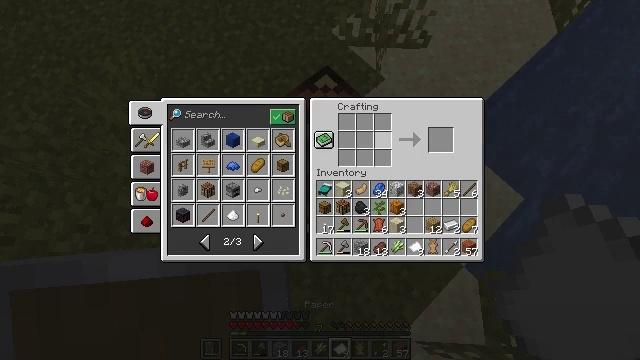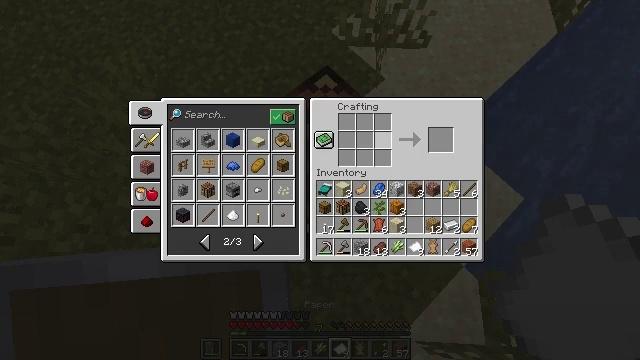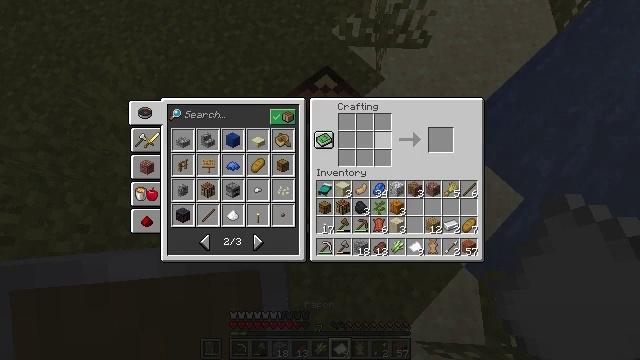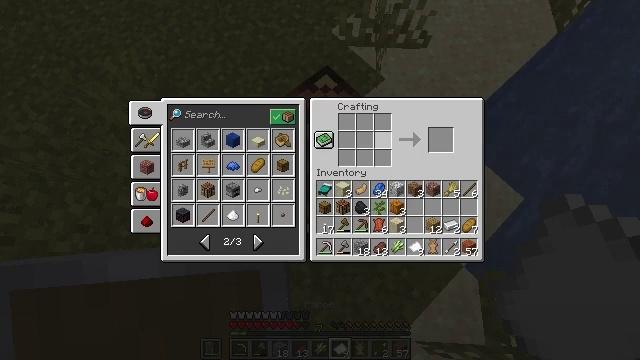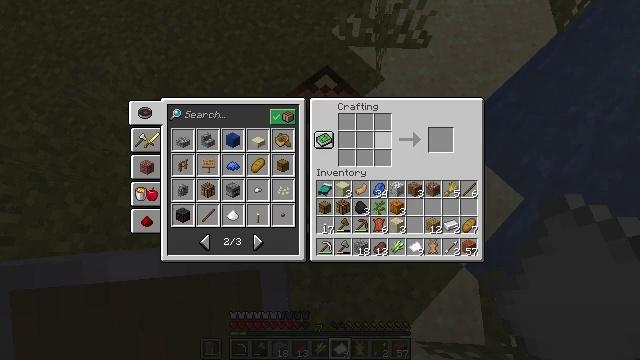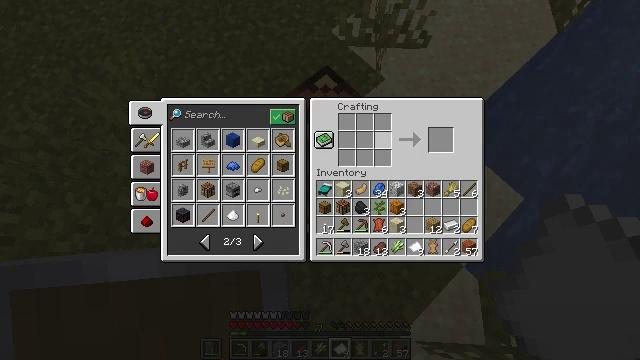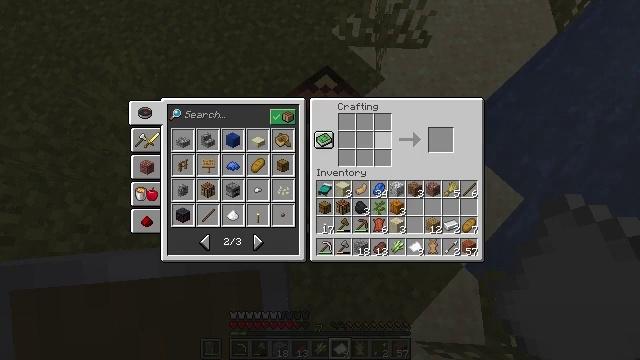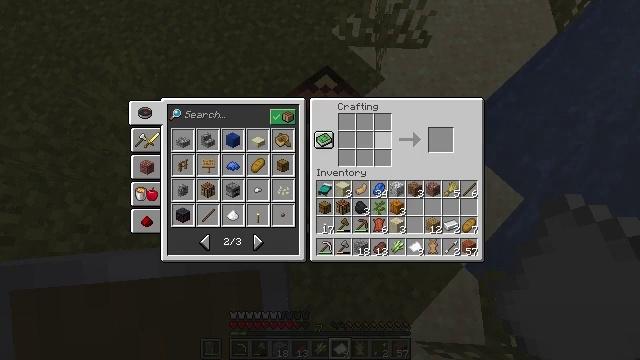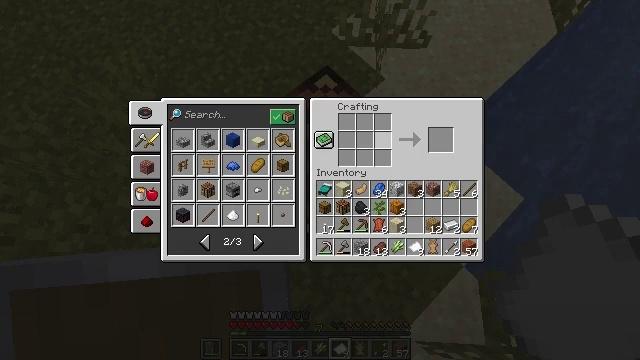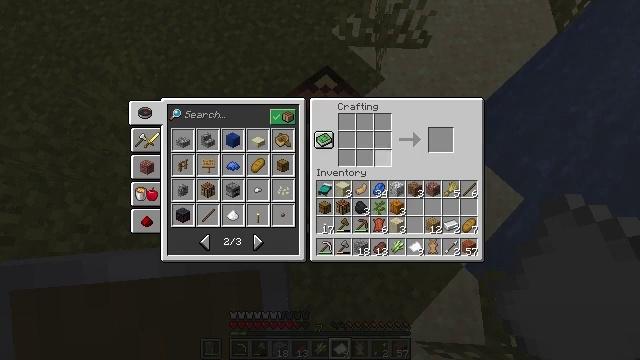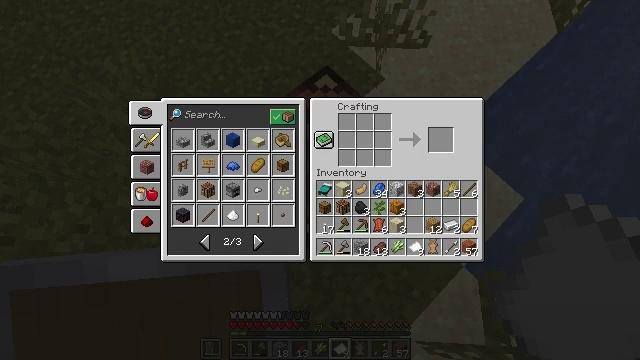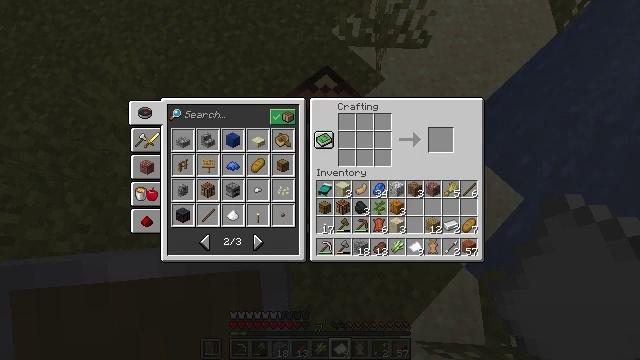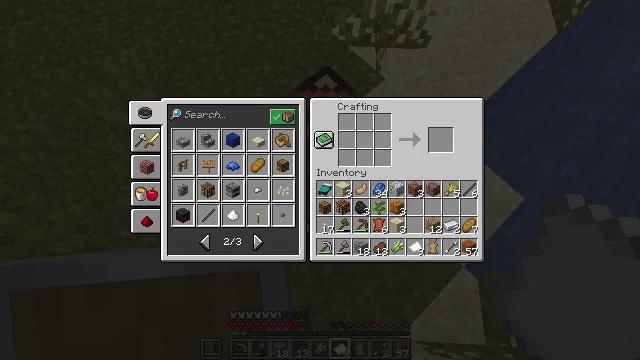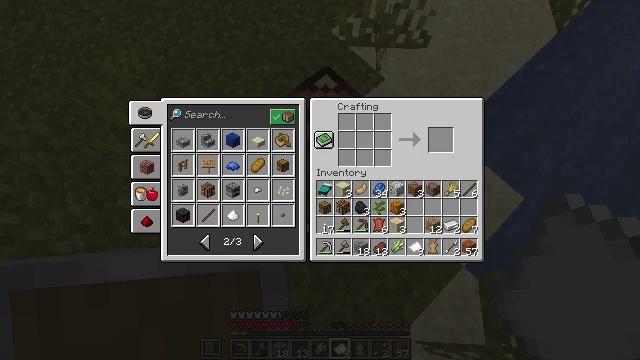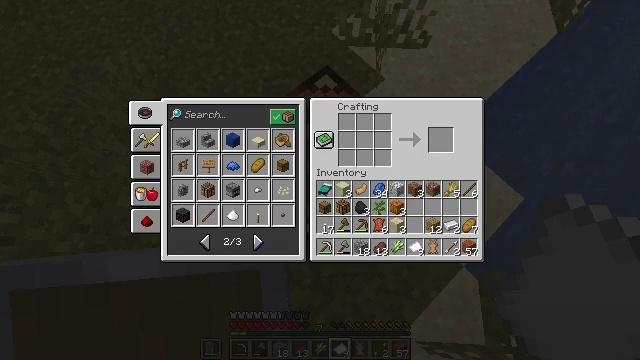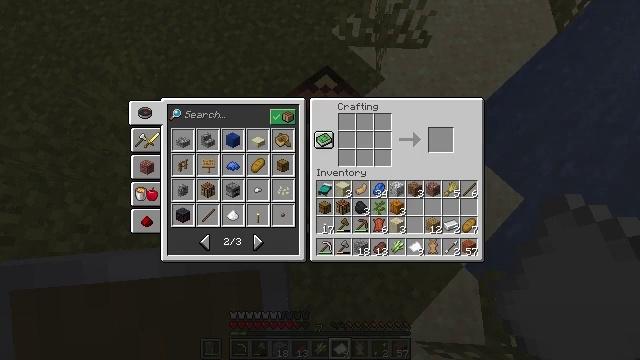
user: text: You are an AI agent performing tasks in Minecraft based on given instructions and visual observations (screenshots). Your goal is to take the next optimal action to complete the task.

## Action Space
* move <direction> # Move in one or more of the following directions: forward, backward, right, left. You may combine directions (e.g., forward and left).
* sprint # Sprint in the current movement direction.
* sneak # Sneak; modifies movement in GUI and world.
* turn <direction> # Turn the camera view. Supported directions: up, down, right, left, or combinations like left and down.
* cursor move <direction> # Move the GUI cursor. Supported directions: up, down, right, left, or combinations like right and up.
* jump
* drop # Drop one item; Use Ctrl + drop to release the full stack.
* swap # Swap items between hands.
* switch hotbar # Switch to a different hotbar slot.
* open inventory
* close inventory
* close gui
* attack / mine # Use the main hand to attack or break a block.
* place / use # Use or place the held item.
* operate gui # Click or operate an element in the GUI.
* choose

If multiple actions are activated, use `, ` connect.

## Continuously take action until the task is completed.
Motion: motion action
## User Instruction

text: Combine acacia planks in the crafting table to get a acacia boat.
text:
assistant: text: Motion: no_op
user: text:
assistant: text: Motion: no_op
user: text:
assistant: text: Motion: no_op
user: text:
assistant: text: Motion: no_op
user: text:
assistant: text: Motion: no_op
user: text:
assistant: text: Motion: no_op
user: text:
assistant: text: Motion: no_op
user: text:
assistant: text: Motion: no_op
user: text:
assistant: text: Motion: cursor move left and down
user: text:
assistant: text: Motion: cursor move left and down
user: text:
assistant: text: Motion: cursor move left and down
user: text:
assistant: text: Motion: no_op
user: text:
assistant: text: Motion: no_op
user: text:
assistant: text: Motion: cursor move left and down
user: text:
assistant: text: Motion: cursor move left and down
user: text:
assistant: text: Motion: no_op
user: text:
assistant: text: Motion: no_op
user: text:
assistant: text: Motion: no_op
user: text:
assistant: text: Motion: no_op
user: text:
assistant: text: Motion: no_op
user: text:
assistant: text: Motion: no_op
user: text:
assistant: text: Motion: no_op
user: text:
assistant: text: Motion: no_op
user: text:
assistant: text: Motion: no_op
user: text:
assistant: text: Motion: no_op
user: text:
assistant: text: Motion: no_op
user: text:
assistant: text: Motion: no_op
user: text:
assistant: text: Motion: no_op
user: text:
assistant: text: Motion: no_op
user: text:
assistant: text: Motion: no_op